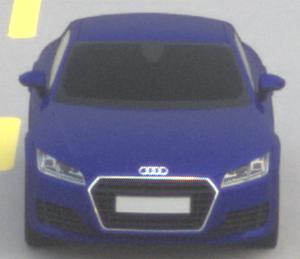
Make: Audi
Model: TT Coupé 1.8 TFSI
Detailed model: TT (8S) Coupé
Model produced from: 2015/08
Model produced until: 2018/06
Doors: 3
Color: blue
Road condition: dry road
Daytime: morning or afternoon
Contrast: low contrast